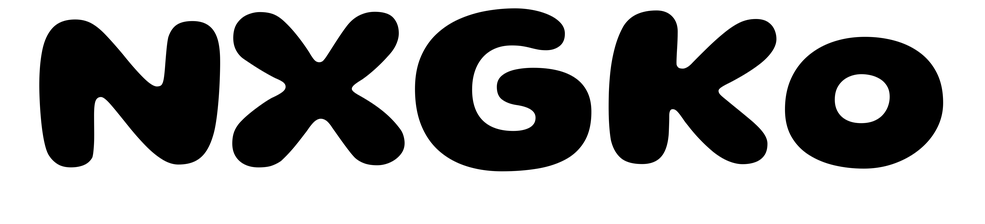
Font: Gluten_Bold